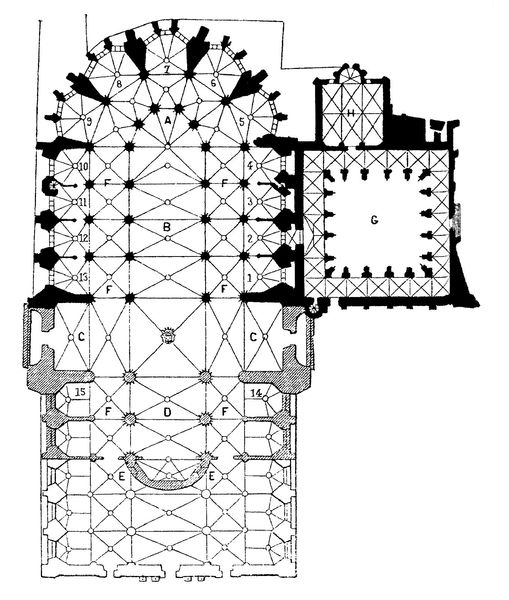
Titel: Kathedrale St-Just-et-St-Pasteur in Narbonne
Standort: Narbonne (EU - F)
Schlagwörter: frankreich, raum, schwarz, skizze, zeichnung, zimmer, gebäude, schloss, architektur, barock, fünf, kirche, schiff, schiffe, hof, halle, umgang, gewölbe, kirch, kreuz, rippen, buchstaben, kachel, räume, altar, kathedrale, langhaus, kirchenschiff, kreuze, gotisch, kreuzgratgewölbe, querhaus, mauern, apsis, chor, kapelle, plan, joch, bau, basilika, grundriss, bauwerk, kreuzgang, west, bauplan, kapellen, vierung, chorumgang, nebengebäude, sakristei, söulen, fünf schiffig, bauriss, kachelraum, kapellenraum